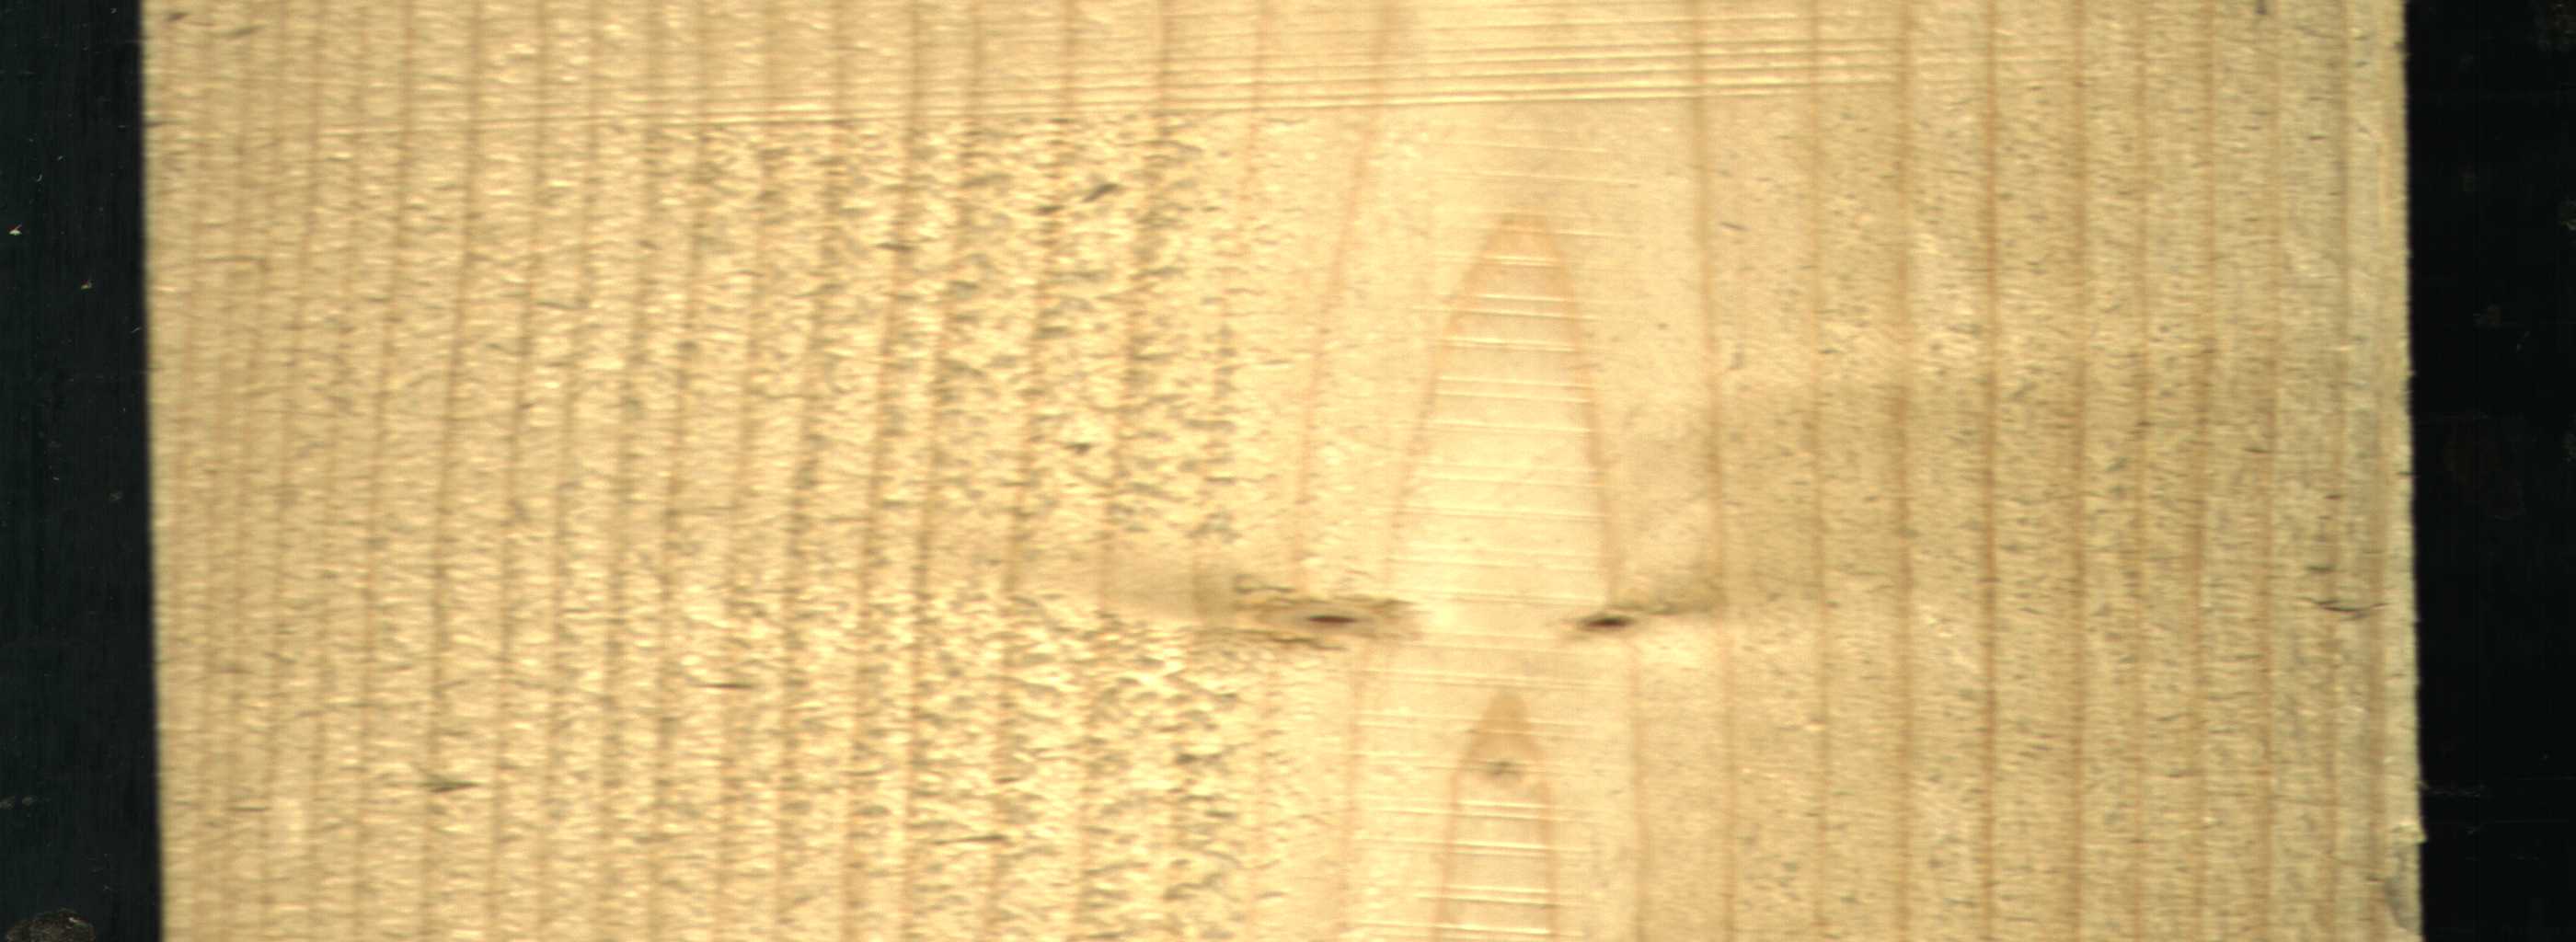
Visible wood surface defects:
Live_Knot
Live_Knot